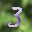
Label: 3